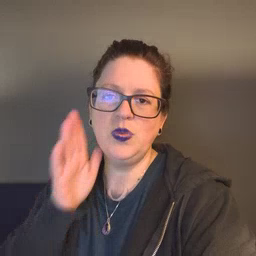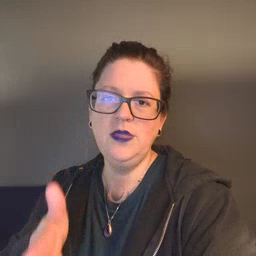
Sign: will